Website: lowes
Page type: stored-credit-cards
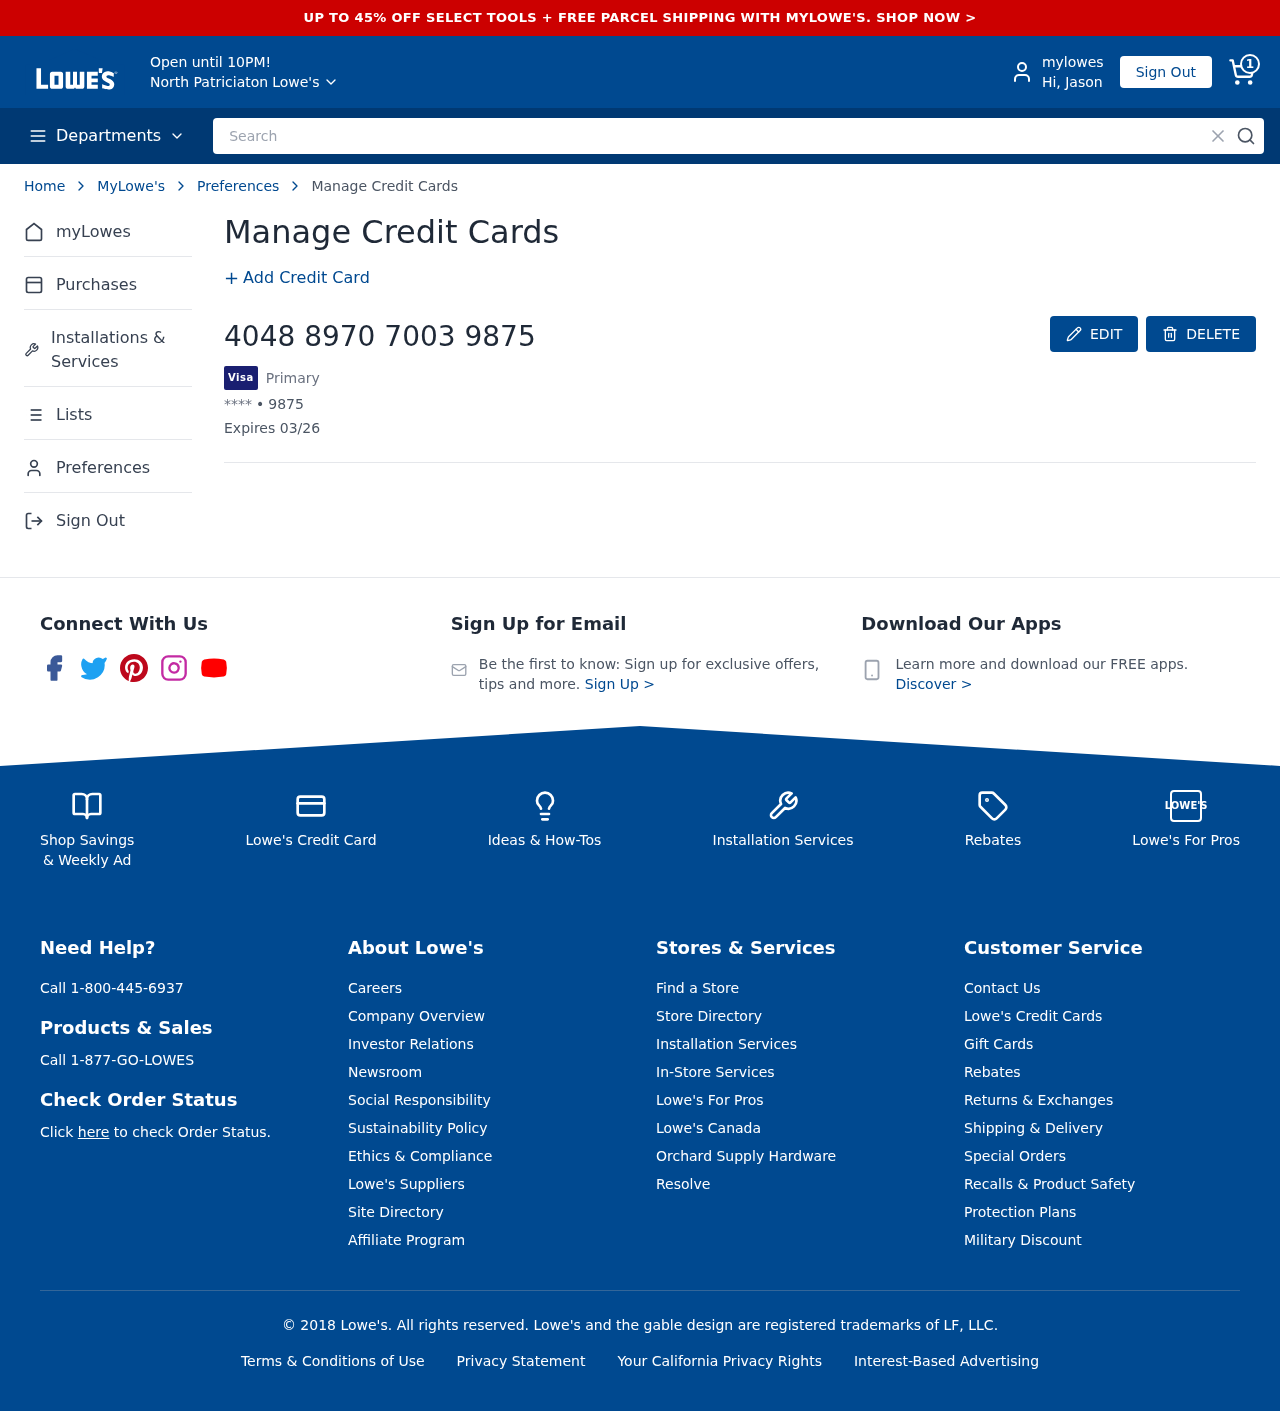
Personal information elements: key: PII_CARD_EXPIRY
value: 03/26
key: PII_CARD_LAST4
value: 9875
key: PII_CARD_NUMBER
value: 4048 8970 7003 9875
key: PII_CARD_TYPE
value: Visa
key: PII_CITY
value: North Patriciaton
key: PII_FIRSTNAME
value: Jason
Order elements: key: ORDER_NUM_ITEMS
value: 1
Search elements: key: HEADER_SEARCH
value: Search